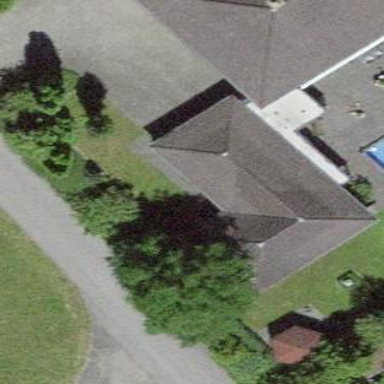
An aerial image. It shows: Garage.